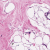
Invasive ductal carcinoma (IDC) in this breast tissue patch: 0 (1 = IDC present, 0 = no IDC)